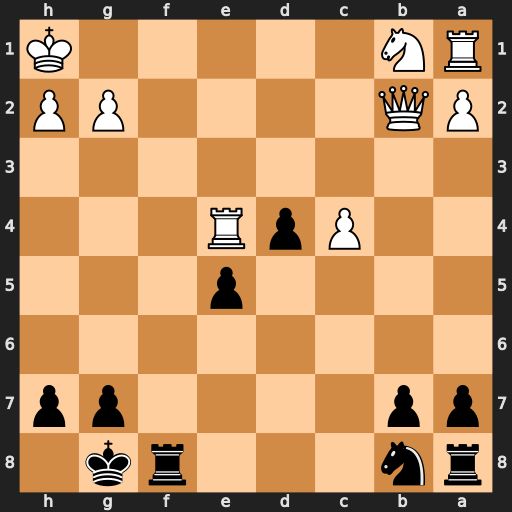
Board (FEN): rn3rk1/pp4pp/8/4p3/2PpR3/8/PQ4PP/RN5K
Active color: b
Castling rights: -
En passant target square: -
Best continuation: Rf1#